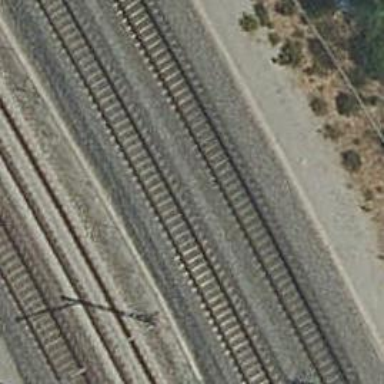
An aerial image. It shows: Railway track with contact lines for electrification.